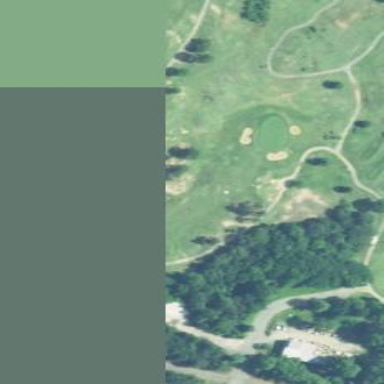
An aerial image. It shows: Golf fairway surrounded by grass.